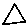
Label: triangle